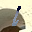
Label: 1